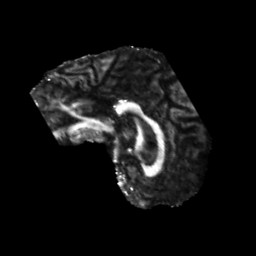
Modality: FA
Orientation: sagittal
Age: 72
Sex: male
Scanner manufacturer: siemens
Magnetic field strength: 3 T
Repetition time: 5.25 s
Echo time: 0.08 s